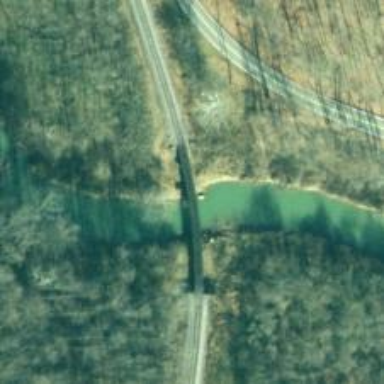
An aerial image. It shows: Railway bridge.